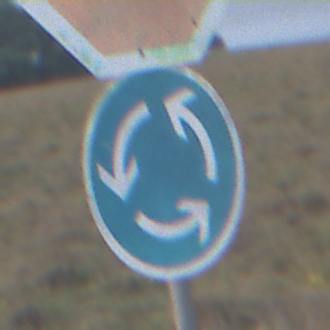
Verkehrszeichen: Kreisverkehr
Zusatzzeichen oben: Stop
Umgebung: Outdoor, Nature
Tageszeit: SunriseSunset
Wetter: Overcast
Licht: Natural
Jahreszeit: NotSpecified
Kontrast: LowContrast